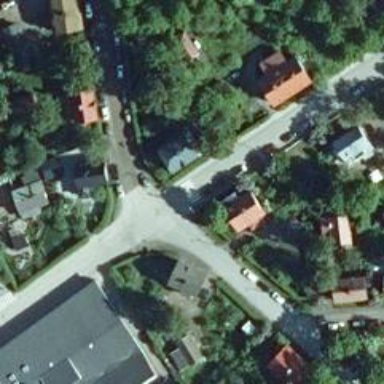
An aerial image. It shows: Asphalt footway with marked crossing.